Field crop: maize
Growth stage: 2
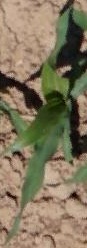
Species: maize